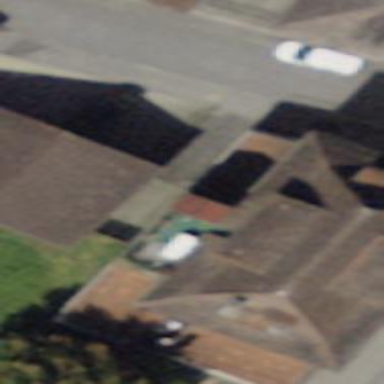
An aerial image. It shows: Garage building.